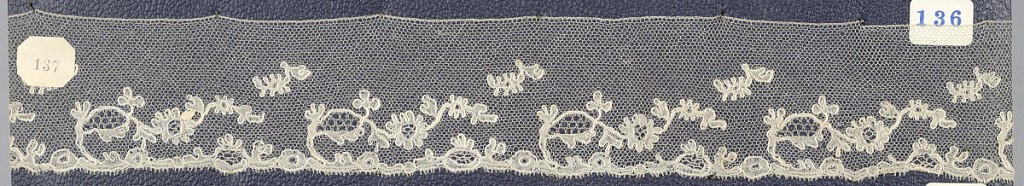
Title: Border
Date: late 18th century
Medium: Technique: bobbin lace
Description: Bobbin lace border, floral borders; late 18th century Point de Lille